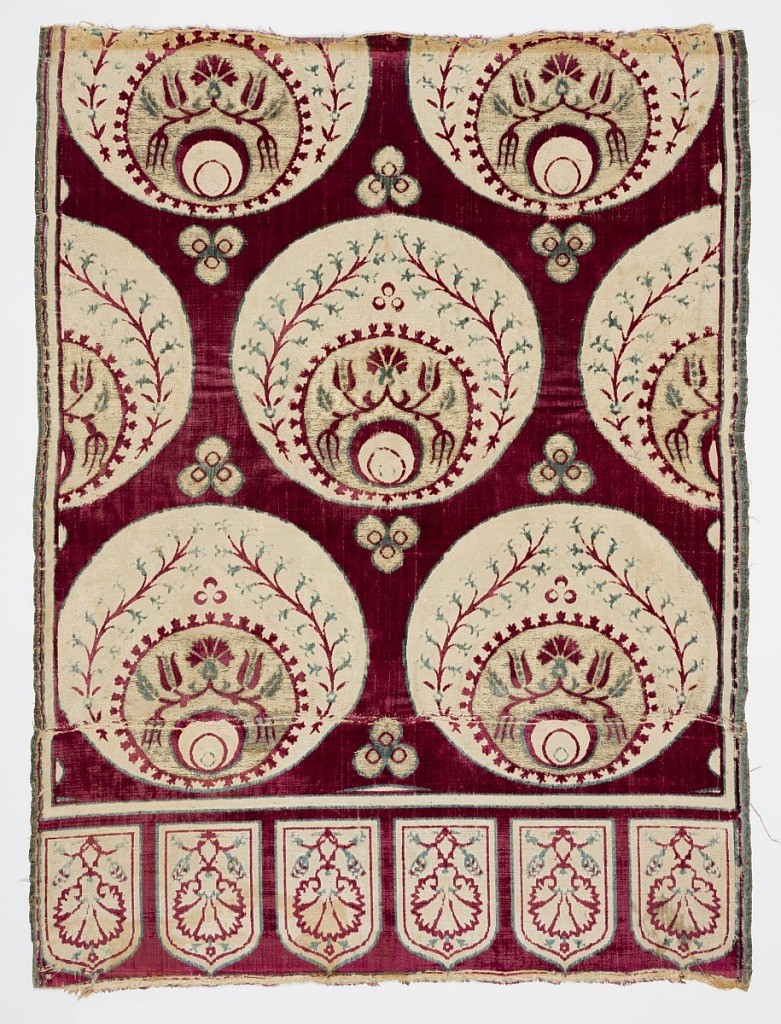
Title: Textile
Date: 18th century
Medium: silk, cotton, metallic yarns Technique: supplementary warp pile (velvet) with two sets of supplementary warps (red and blue) in a five-harness satin foundation, with discontinuous supplementary wefts patterning (brocaded) bound in 1/4 twill Label: silk velvet with metallic brocade
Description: Fragment of velvet with rows of offset circles in creamy off-white on a deep red velvet pile ground. Each circle contains a medallion near its base, encircled by flowering hyacinth branches. Each medallion contains a pearl near its base, encircled by a carnation and tulip on a vine. Trefoil patterns in the interstices. A border at the bottom shows carnations (upside down) enclosed in shield-shaped tabs. In red, off-white and gold with touches of pale green.